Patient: sex F, age 26
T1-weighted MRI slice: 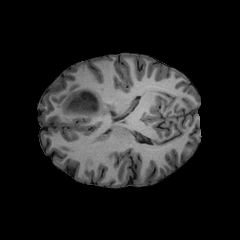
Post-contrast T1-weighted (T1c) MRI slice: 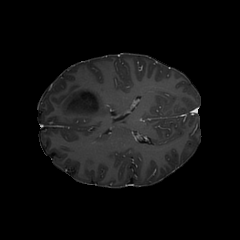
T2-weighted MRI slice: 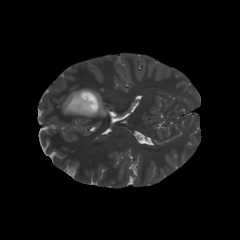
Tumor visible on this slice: yes
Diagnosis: Astrocytoma, IDH-mutant
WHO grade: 3